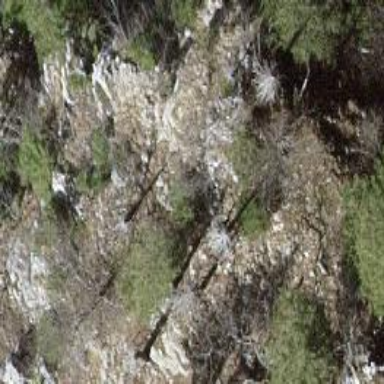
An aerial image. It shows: Cliff in nature.